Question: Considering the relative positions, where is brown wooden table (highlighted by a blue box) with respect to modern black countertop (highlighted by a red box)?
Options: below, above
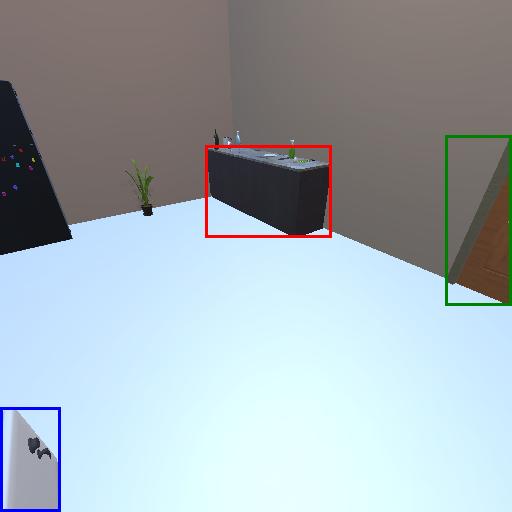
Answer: below